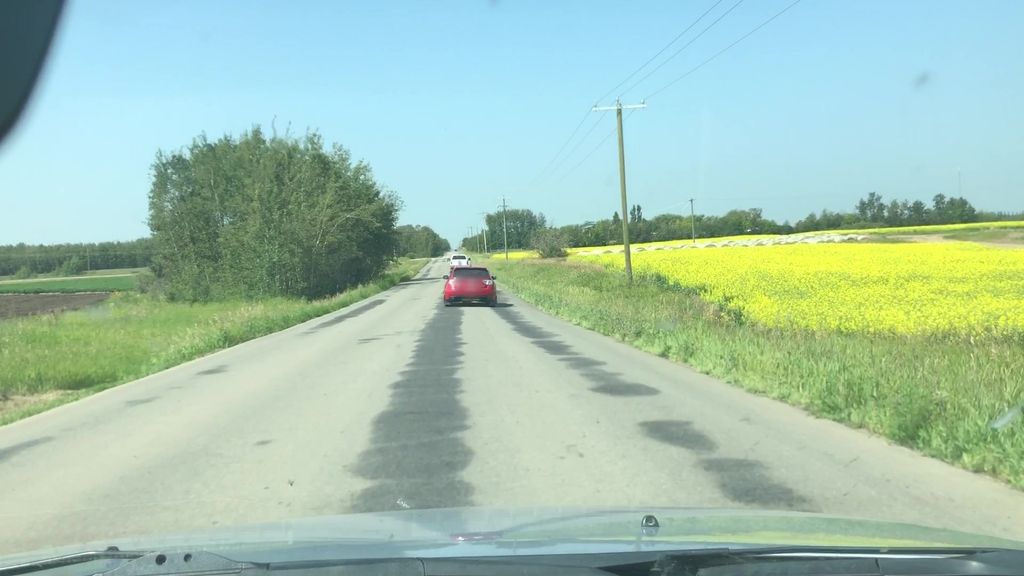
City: edmonton